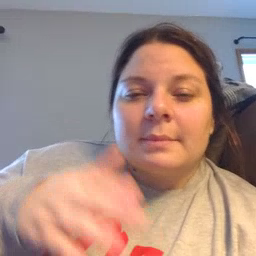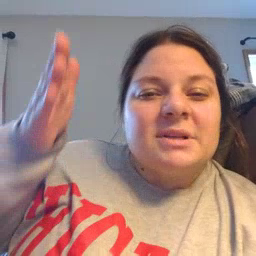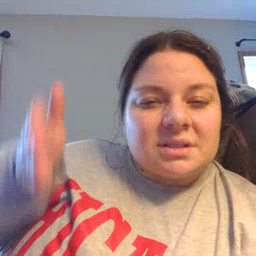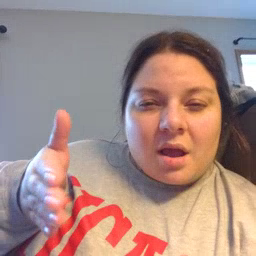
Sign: beside